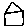
Label: house